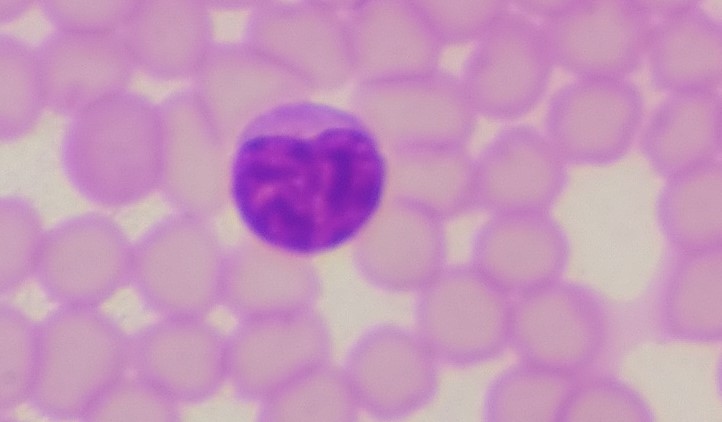
White blood cell type: Lymphocyte